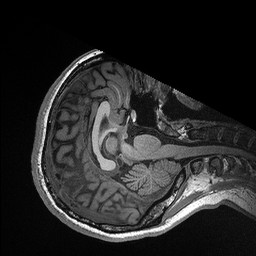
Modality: T1w
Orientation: axial
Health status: healthy
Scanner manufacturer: siemens
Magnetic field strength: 3 T
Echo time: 0.00298 s